Field crop: maize
Growth stage: 2
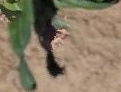
Species: maize